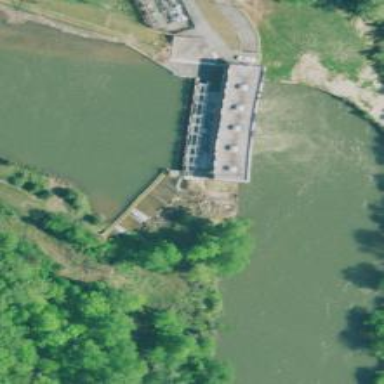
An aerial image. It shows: Hydro power generator using the water-storage method.